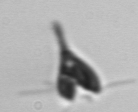
Label: Pyramimonas_longicauda